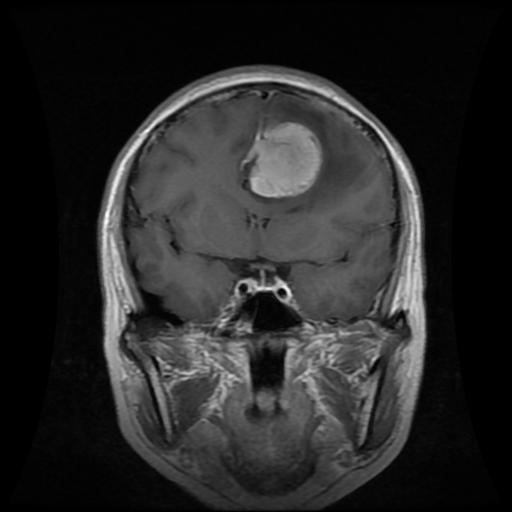
Label: meningioma